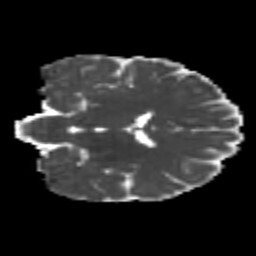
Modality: MD
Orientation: coronal
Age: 22
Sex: female
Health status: healthy
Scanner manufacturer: philips
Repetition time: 7.475 s
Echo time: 0.08753 s